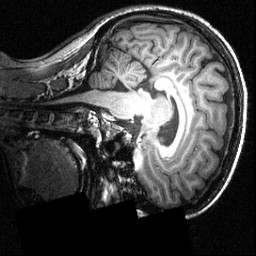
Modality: T1w
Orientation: sagittal
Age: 25
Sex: female
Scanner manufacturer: siemens
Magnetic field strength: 3.951 T
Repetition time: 1.5 s
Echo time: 0.00335 s